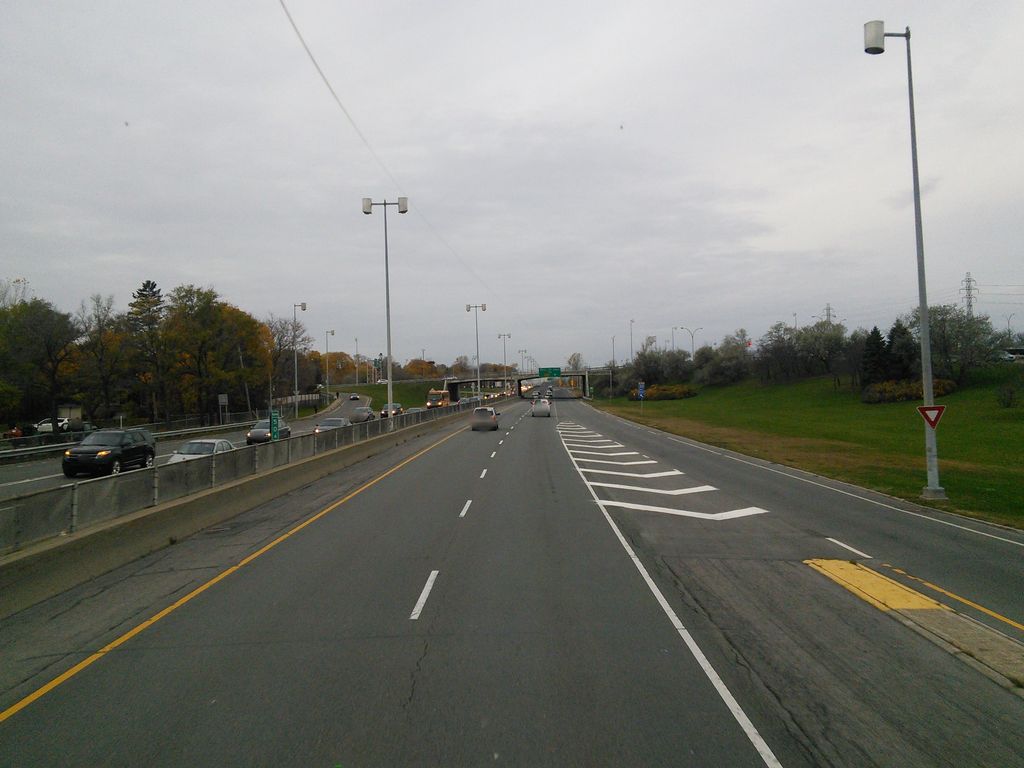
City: montreal